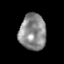
Tissue: prostate
Cell type: Myeloid cells
Senescence score: 0.3199
Nuclear area (px): 947
Mean DAPI intensity: 138.338